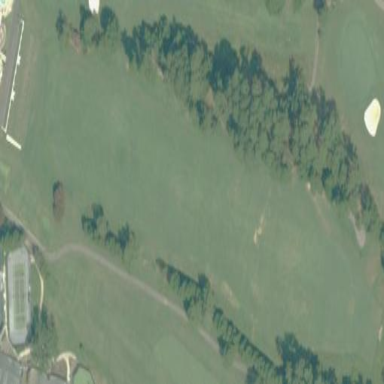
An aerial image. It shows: Driving range for golf on grass.